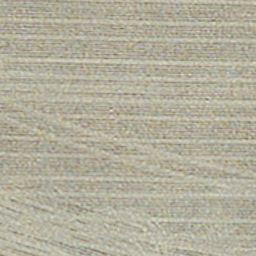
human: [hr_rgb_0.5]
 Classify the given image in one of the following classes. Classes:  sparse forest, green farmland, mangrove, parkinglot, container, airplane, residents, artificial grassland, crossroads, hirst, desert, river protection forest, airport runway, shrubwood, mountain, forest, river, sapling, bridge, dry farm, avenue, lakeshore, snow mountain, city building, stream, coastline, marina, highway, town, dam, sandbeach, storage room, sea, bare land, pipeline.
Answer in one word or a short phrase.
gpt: dry farm